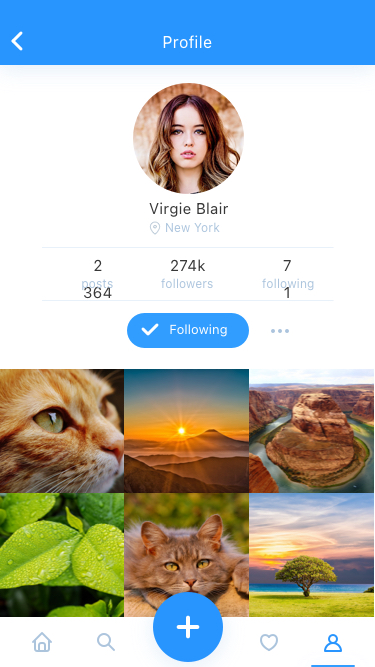
Text in this UI design:
Following
Virgie Blair
2 364
posts
274k
followers
71
following
New York